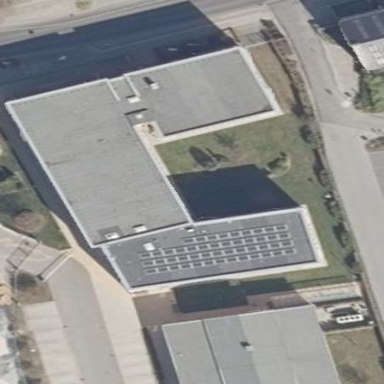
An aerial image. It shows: Office building.